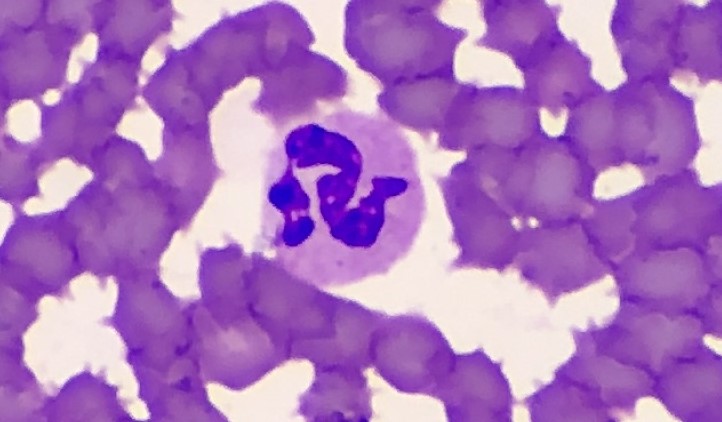
White blood cell type: Neutrophil